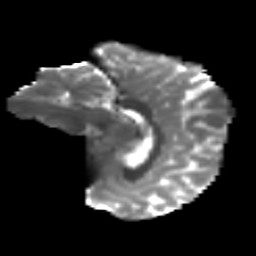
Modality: T2w
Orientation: sagittal
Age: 13
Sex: male
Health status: ill
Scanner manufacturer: ge
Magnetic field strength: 3 T
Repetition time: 6.752 s
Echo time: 0.079 s